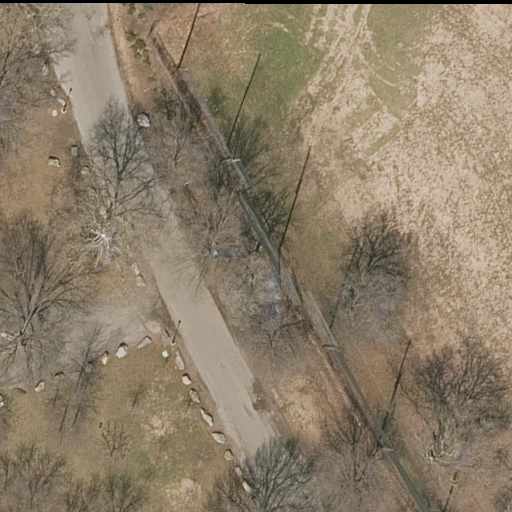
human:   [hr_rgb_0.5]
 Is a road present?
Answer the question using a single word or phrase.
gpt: yes

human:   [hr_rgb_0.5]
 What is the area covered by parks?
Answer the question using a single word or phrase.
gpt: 10633m2

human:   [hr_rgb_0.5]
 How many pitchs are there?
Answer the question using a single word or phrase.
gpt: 1

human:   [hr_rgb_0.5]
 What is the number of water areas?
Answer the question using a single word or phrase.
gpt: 0

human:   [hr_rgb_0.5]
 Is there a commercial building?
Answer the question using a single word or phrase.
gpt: no

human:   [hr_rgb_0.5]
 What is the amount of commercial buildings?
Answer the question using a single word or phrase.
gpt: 0

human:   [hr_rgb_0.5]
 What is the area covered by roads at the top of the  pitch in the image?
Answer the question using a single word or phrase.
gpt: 0m2

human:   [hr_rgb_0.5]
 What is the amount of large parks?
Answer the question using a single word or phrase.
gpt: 1

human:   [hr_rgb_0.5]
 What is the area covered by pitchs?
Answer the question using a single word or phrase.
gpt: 4527m2

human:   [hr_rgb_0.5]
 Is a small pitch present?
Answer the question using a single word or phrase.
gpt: no

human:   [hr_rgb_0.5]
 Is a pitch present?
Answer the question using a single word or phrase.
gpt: yes

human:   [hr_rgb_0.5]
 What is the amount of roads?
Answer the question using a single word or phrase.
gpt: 4

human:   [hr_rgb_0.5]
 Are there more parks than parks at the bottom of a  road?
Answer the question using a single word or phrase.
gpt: no

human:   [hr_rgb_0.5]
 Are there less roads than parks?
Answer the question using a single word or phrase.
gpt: no

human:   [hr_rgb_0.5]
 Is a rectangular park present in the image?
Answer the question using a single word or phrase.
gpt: yes

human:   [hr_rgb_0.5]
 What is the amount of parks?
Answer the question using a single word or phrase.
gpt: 1

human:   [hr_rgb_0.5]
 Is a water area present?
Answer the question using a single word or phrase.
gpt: no

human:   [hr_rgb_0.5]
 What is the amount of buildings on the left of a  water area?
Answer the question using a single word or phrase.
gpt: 0

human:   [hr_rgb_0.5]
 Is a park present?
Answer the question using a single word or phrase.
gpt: yes

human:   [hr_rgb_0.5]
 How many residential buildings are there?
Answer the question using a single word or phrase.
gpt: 0

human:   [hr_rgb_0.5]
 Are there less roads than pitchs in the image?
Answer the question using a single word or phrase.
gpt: no

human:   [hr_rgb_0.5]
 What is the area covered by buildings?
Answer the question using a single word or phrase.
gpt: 0m2

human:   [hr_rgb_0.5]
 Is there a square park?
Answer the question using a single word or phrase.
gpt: no

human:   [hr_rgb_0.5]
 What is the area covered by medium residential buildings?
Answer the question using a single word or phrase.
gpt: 0m2

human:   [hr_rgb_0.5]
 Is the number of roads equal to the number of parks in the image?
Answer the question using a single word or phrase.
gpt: no

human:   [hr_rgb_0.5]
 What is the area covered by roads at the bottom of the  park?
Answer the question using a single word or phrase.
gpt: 0m2

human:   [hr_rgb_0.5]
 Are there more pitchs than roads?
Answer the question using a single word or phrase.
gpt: no

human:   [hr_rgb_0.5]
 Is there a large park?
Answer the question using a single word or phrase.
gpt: yes

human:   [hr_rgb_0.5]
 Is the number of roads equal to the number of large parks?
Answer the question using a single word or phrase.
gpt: no

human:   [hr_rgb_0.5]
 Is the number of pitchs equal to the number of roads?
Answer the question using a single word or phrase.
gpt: no

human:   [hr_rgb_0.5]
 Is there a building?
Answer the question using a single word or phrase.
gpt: no

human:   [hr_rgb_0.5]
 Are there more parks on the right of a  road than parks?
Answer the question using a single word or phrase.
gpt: no

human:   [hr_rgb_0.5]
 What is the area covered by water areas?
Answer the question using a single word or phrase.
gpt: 0m2

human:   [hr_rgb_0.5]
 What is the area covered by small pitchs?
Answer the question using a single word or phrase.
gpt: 0m2

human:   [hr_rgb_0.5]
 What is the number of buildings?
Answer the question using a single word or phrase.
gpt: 0

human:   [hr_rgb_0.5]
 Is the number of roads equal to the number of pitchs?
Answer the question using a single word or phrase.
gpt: no

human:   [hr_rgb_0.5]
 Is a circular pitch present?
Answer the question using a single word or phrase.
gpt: no

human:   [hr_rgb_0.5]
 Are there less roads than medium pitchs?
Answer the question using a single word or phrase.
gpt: no

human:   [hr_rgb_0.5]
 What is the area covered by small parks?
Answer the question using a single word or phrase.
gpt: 0m2

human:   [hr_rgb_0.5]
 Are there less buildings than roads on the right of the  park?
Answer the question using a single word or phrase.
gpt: no

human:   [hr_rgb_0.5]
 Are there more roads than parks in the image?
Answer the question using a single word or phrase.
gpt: yes

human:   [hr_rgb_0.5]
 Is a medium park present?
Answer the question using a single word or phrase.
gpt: no

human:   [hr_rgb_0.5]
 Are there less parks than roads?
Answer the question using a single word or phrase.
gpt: yes

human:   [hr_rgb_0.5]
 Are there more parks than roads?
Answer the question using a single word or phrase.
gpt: no

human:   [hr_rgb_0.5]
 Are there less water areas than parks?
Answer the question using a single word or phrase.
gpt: yes

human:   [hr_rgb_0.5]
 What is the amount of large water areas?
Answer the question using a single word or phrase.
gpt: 0

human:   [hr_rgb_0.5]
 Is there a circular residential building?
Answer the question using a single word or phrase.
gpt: no

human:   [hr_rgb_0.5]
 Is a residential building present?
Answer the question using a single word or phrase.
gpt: no

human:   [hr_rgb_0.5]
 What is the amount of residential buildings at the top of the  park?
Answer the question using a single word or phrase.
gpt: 0

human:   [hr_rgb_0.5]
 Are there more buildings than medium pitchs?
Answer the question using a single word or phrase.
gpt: no

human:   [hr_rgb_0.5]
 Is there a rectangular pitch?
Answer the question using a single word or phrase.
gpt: yes

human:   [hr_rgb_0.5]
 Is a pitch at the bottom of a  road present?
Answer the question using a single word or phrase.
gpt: no

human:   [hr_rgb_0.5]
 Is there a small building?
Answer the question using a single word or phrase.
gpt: no

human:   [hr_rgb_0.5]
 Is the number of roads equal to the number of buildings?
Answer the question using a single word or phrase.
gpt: no

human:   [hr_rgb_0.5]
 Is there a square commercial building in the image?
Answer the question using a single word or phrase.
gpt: no

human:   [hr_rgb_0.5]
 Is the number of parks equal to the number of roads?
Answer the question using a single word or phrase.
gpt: no

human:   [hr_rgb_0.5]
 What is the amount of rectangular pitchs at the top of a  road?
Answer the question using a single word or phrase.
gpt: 0

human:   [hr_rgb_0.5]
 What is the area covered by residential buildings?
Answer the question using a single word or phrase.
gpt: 0m2

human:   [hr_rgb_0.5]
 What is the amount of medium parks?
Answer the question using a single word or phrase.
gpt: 0

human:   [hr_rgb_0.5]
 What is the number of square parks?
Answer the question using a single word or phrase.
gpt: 0

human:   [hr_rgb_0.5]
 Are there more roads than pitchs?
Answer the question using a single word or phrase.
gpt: yes

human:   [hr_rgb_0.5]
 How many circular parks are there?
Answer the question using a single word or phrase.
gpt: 0

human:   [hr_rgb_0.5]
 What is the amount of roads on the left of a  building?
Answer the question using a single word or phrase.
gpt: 0

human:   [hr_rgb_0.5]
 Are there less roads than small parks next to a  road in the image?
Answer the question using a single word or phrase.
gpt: no